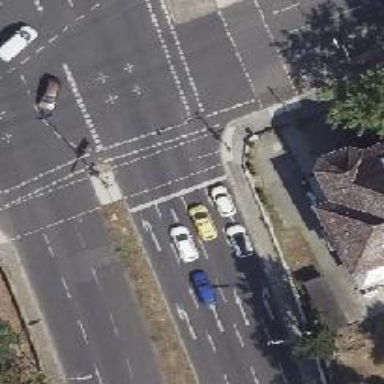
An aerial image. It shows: Asphalt footway with crossing controlled by traffic signals.